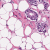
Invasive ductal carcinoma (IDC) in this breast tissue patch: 0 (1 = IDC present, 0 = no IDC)